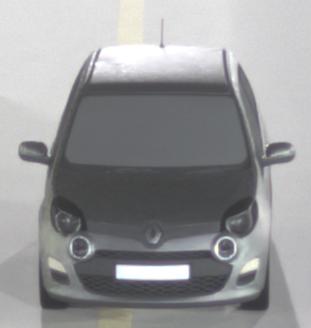
Make: Renault
Model: Twingo 1.2 LEV 16V 75
Detailed model: Twingo (II)
Model produced from: 2012/01
Model produced until: 2014/07
Doors: 3
Color: gray
Road condition: dry road
Daytime: night
Contrast: high contrast